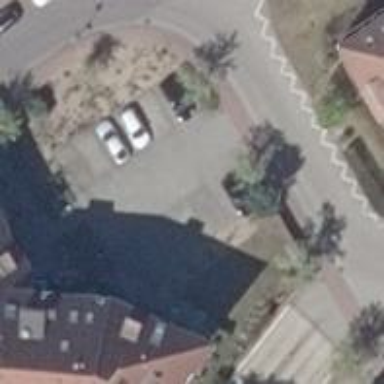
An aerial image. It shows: Street side parking area.